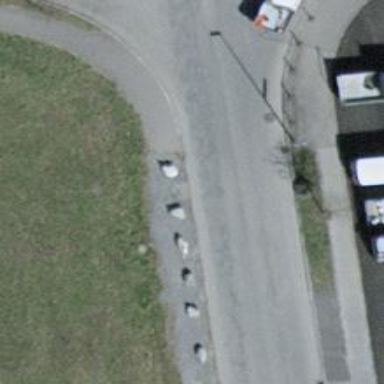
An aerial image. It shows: Asphalt road in residential area.